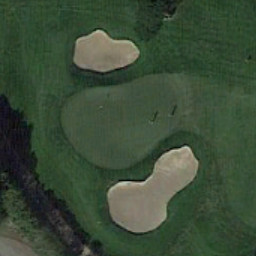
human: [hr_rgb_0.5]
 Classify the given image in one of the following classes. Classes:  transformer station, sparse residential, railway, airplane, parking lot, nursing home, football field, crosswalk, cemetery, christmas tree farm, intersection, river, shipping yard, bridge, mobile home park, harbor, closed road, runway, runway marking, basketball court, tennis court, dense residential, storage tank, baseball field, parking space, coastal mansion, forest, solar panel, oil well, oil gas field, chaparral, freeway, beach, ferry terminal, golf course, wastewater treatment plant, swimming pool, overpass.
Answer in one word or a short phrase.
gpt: golf course